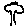
Label: tree